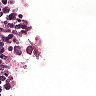
Metastatic tissue present: no